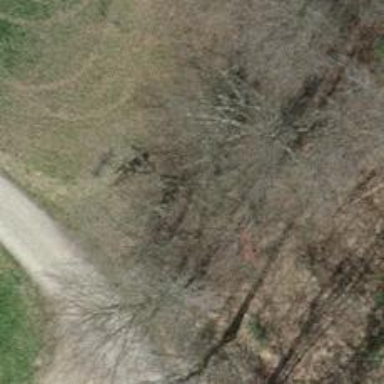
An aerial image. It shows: Ground path.